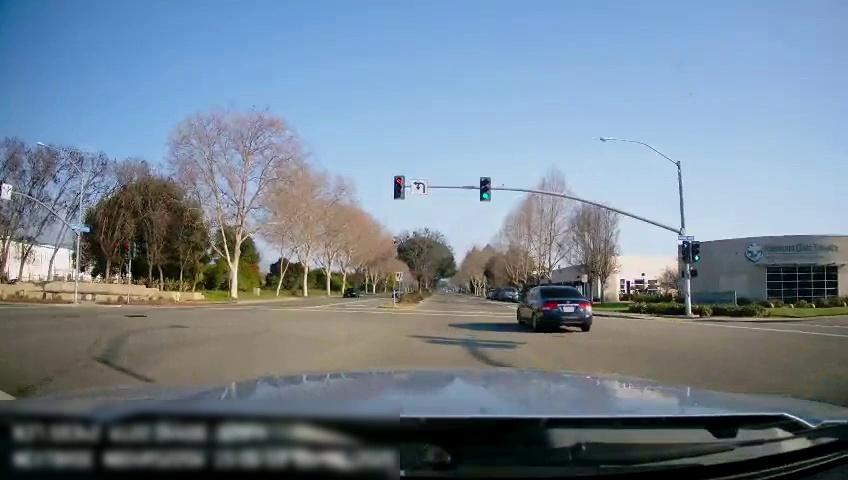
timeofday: Day
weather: Sunny
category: Drivable Space
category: Vehicles | Car
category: Vehicles | SUV
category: Vehicles | SUV
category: Vehicles | Car
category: Vehicles | Car
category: Vehicles | Car
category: Lanes | Opposite Lane
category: Traffic | Lights
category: Traffic | Lights
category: Traffic | Signs
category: Traffic | Signs
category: Traffic | Lights
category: Traffic | Lights
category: Traffic | Lights
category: Traffic | Signs